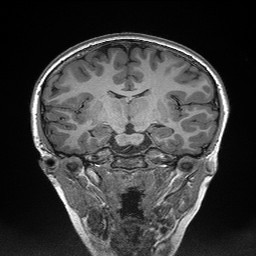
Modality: T1w
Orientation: sagittal
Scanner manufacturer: siemens
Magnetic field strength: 3 T
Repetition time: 2.3 s
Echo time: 0.00298 s